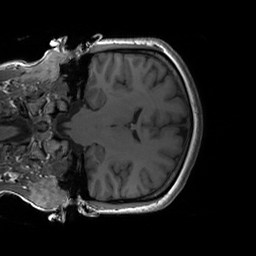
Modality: T1w
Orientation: coronal
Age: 33
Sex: female